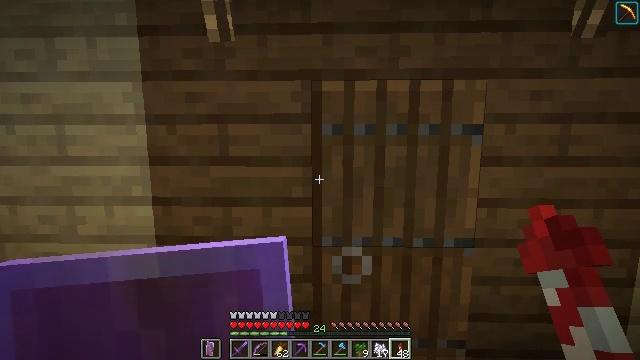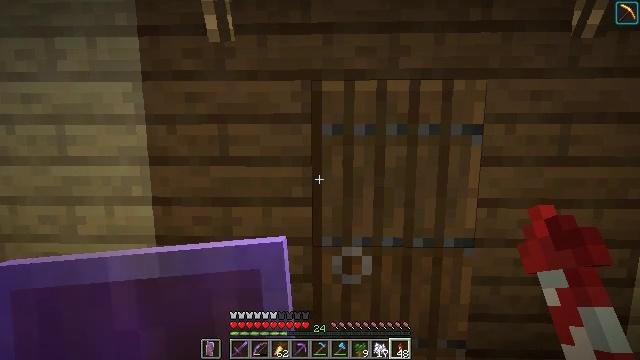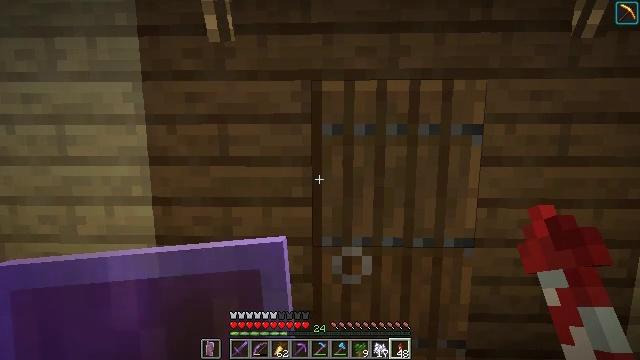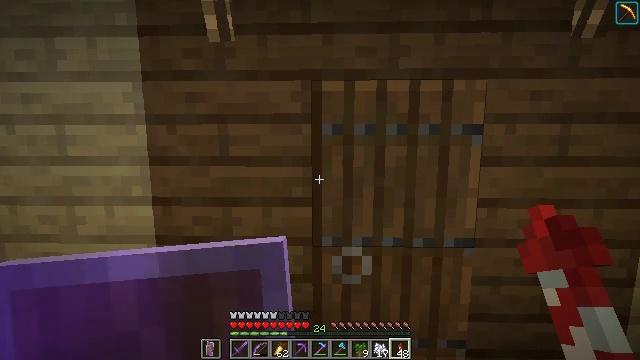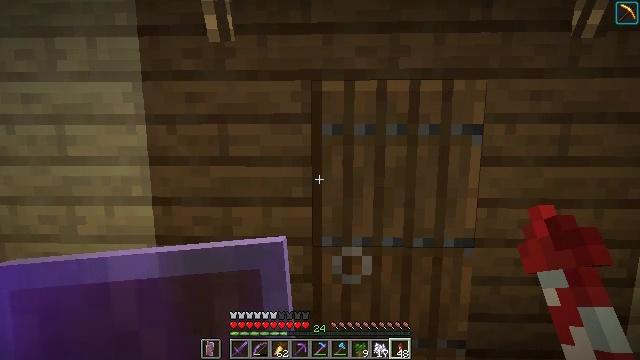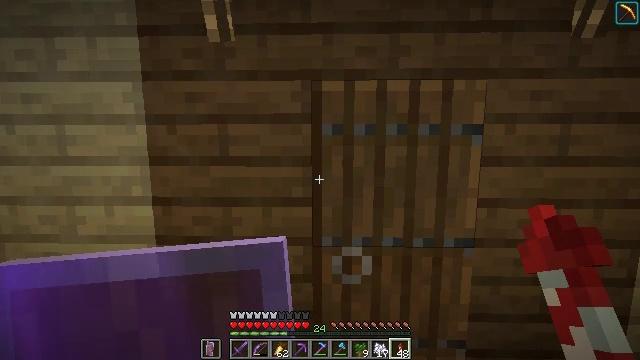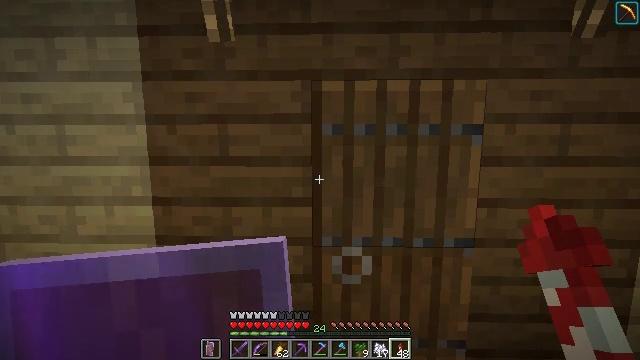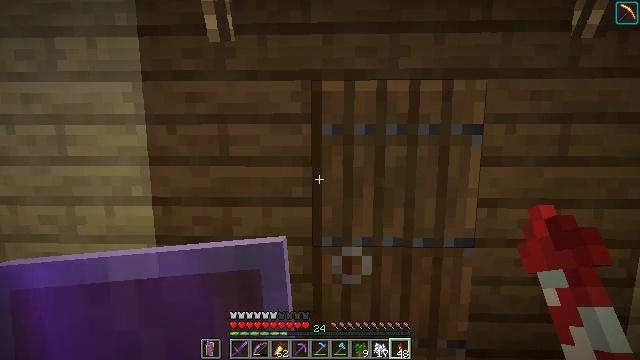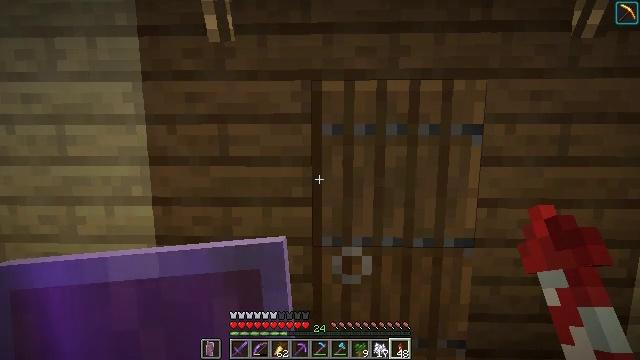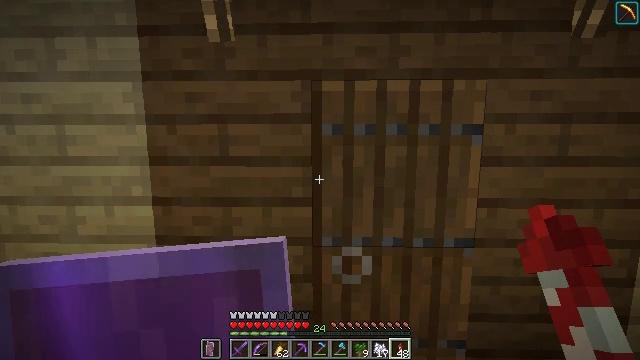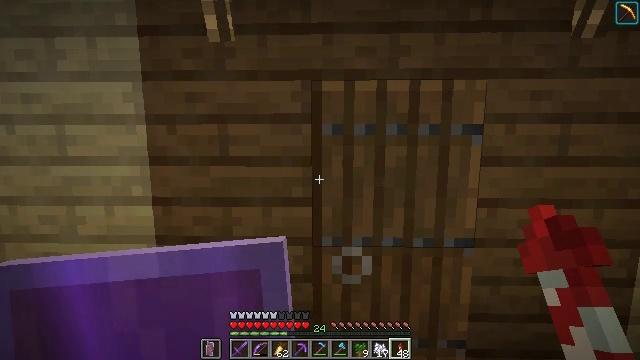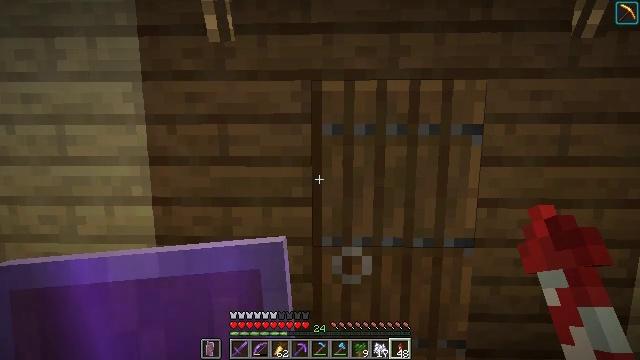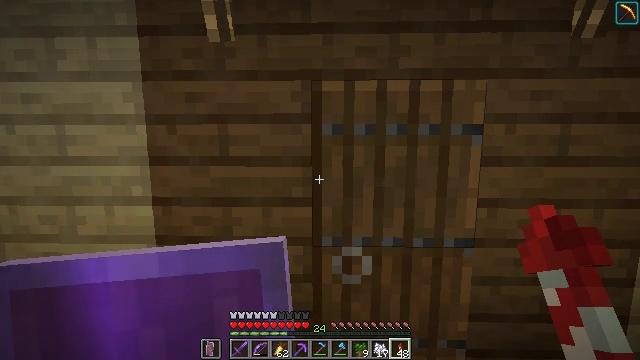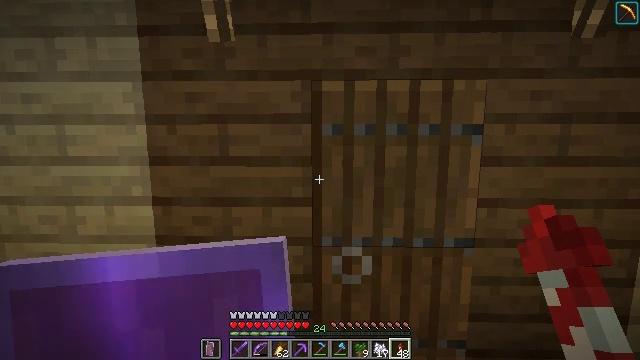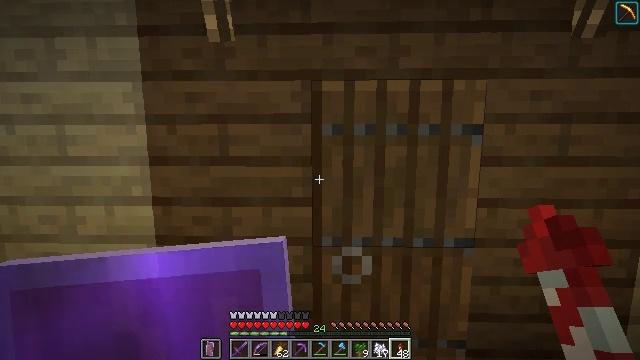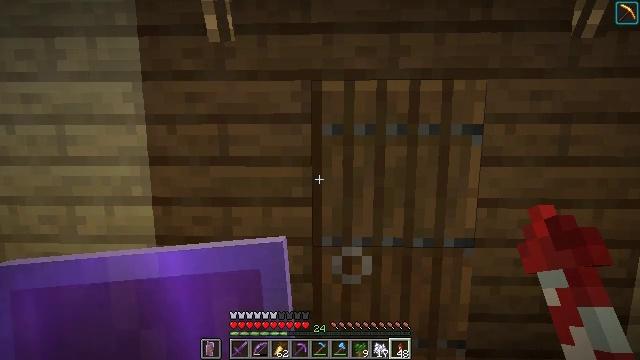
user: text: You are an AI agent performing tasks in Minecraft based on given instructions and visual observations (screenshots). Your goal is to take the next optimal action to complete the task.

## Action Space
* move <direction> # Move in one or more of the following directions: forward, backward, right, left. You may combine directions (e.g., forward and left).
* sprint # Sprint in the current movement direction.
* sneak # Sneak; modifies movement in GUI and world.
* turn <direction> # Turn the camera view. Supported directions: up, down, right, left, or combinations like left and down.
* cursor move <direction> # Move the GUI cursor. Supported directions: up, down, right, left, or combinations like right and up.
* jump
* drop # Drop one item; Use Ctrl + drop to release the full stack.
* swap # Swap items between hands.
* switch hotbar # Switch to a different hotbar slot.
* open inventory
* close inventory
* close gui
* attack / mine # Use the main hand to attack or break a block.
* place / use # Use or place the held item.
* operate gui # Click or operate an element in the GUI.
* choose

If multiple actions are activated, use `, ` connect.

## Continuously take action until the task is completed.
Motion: motion action
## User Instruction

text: Gather dark oak log for crafting.
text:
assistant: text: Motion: no_op
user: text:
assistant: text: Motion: no_op
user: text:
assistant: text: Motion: no_op
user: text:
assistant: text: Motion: no_op
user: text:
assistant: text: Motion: no_op
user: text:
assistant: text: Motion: no_op
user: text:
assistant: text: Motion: no_op
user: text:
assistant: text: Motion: no_op
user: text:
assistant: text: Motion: no_op
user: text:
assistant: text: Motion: no_op
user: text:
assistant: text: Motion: no_op
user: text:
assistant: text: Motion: no_op
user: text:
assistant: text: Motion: no_op
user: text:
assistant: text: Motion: no_op
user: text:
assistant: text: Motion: no_op
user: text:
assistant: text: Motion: no_op
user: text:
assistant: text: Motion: no_op
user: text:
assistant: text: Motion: no_op
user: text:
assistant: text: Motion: no_op
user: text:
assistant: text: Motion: no_op
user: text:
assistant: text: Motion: no_op
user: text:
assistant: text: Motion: no_op
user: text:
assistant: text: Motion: no_op
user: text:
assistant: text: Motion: no_op
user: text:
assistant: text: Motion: no_op
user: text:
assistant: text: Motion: no_op
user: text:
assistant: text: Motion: no_op
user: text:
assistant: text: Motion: no_op
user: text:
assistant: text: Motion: no_op
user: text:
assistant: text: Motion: no_op